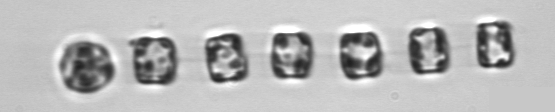
Label: Thalassiosira